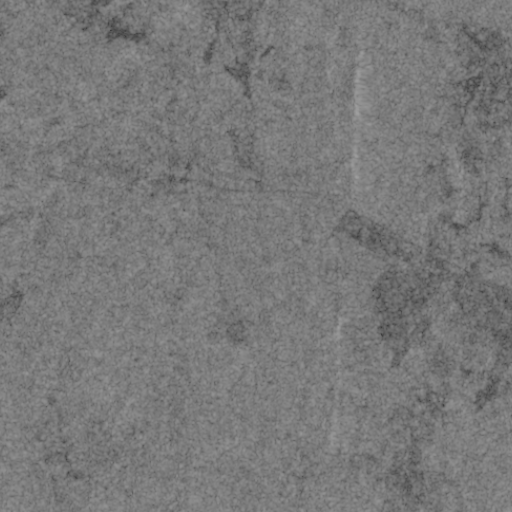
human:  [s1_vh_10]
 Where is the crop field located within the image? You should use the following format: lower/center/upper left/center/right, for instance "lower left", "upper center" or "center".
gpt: The crop field is located in the upper left of the image.
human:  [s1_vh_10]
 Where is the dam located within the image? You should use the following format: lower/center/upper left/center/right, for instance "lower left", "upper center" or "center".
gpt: The dam is located in the lower right of the image.
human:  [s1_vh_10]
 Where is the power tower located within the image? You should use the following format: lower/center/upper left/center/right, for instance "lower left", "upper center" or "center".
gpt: There is no power tower in the image.

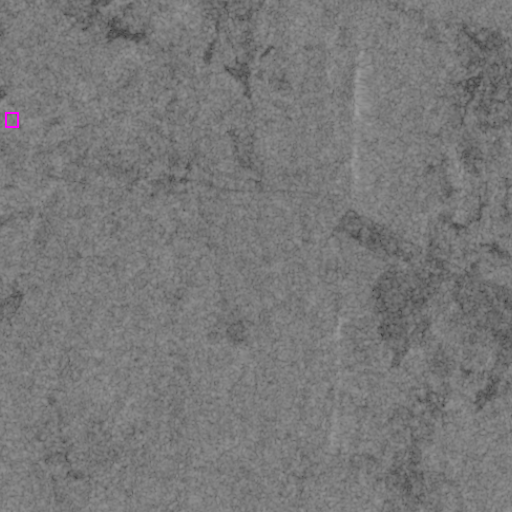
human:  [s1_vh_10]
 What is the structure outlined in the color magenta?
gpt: The structure outlined in magenta is a crop field.
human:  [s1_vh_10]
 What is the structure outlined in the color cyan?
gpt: There is no cyan outline.